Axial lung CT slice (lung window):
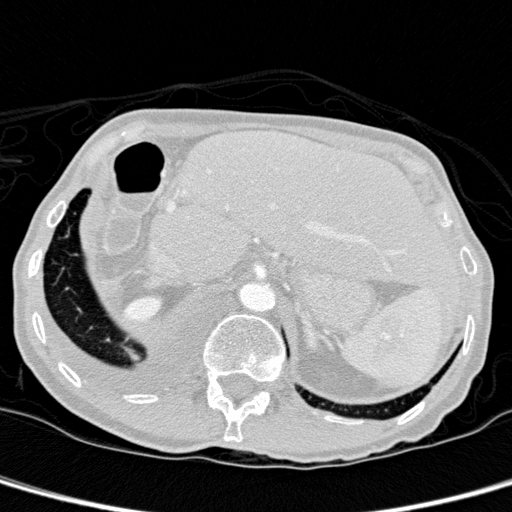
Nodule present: no